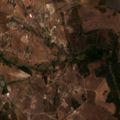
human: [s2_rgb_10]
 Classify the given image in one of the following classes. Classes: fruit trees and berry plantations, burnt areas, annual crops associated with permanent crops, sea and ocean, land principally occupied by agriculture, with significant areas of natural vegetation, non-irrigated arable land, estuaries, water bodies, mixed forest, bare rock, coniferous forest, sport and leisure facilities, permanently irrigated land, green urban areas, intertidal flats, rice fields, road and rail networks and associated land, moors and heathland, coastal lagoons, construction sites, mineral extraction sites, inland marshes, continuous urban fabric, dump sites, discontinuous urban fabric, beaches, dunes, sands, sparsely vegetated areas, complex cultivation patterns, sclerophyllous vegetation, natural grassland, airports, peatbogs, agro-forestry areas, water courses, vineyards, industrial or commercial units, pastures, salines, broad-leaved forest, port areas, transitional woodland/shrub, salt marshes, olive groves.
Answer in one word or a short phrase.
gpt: discontinuous urban fabric, non-irrigated arable land, complex cultivation patterns, broad-leaved forest, transitional woodland/shrub